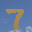
Label: 7